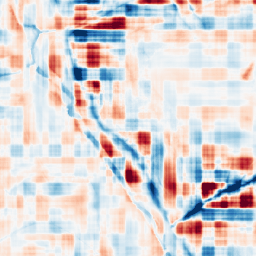
Category: wavelet
Decomposition family: wavelet_reverse_biorthogonal
Decomposition parameters: wavelet: rbio3.5
level: 5
Upsampling method: sinc_blackman
Upsampling parameters: scale: 4
kernel_size: 16
Upsampling scale: 4